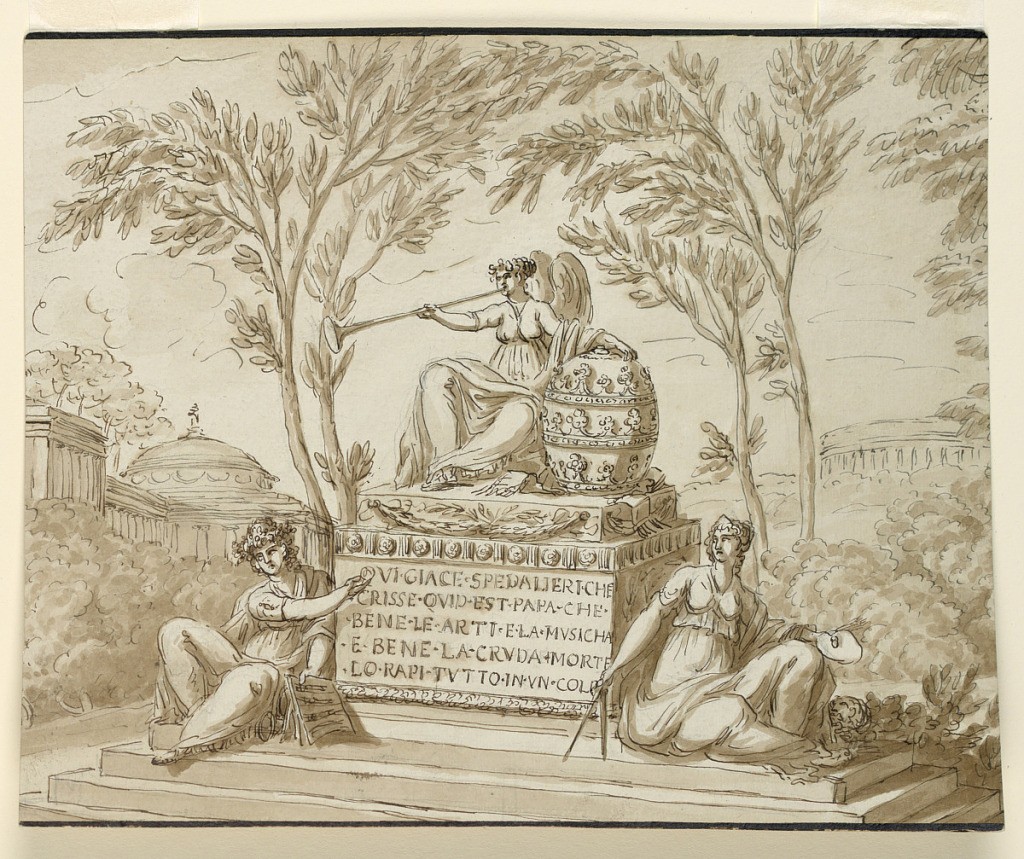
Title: Sepulchral Monument for Nicola Spedalieri
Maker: Giuseppe Barberi, Italian, 1746–1809
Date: after 1795
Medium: Pen and brown ink, brush and brown wash, graphite, on blued-white paper
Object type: Drawing
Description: In a woodland clearing just outside a city, a pedestal stands. A female genius holding a giant tiara and blowing a trumpet is seated atop it. At the bottom of the pedestal sit two more women: one, at left, holds a sheet of music; the other, at right, holds a compass, palette, and brushes.  The pedestal in inscribed with: "QUI.GIACE.SPEDALIERI.CHE/ SCRISSE.QUID.EST.PAPA.CHE/ BENE.LE.ARTI.ET.LA.MUSICA/ E.BENE.LA.CRUDA.MORTE/ LO.RAPI.TUTTO.IN.VN.COLP(o)".